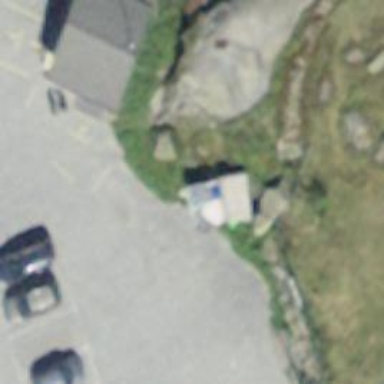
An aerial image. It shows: Recycling container at amenity designated for recycling.